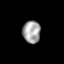
Tissue: skin
Cell type: Epithelial cells
Senescence score: 0.2639
Nuclear area (px): 395
Mean DAPI intensity: 161.972